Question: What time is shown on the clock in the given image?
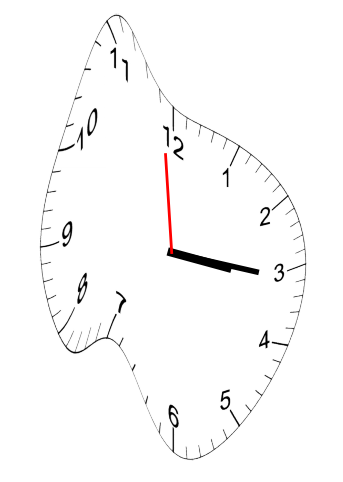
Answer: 03:15:59